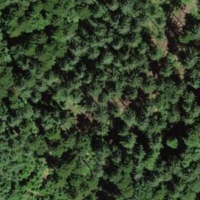
EUNIS habitat code: 43
Species observed at this site:
Fagus sylvatica